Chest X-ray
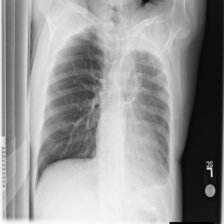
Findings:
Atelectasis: negative
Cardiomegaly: negative
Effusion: positive
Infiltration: negative
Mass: negative
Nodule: negative
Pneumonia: negative
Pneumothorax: negative
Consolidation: negative
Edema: negative
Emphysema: negative
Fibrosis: negative
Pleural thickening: negative
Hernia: negative